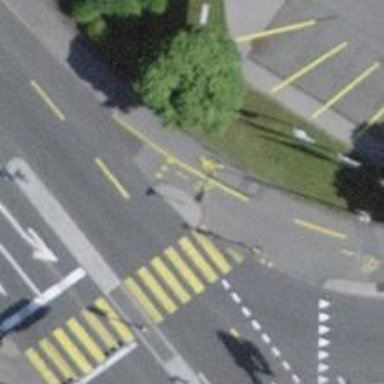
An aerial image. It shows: Kerb barrier.